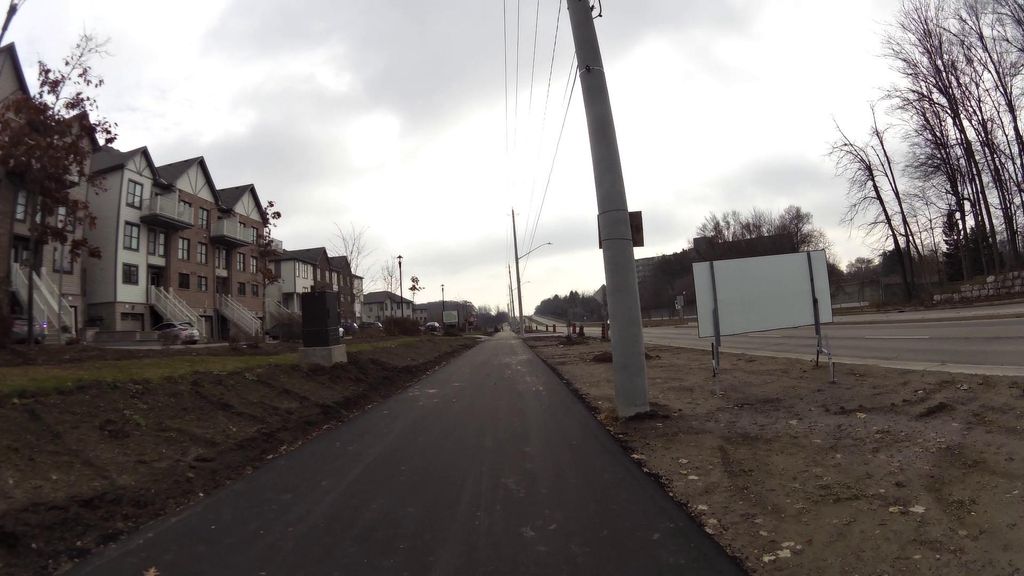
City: kitchener-waterloo